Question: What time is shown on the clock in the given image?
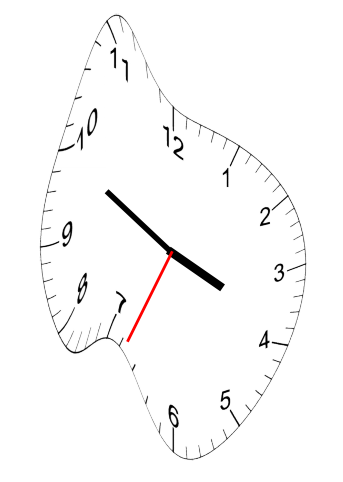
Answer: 03:49:34